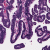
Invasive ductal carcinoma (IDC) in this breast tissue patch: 0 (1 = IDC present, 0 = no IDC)